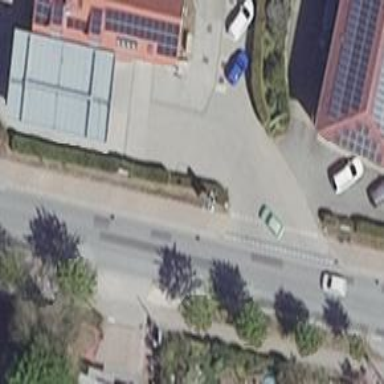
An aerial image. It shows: Service road leading to fuel station.